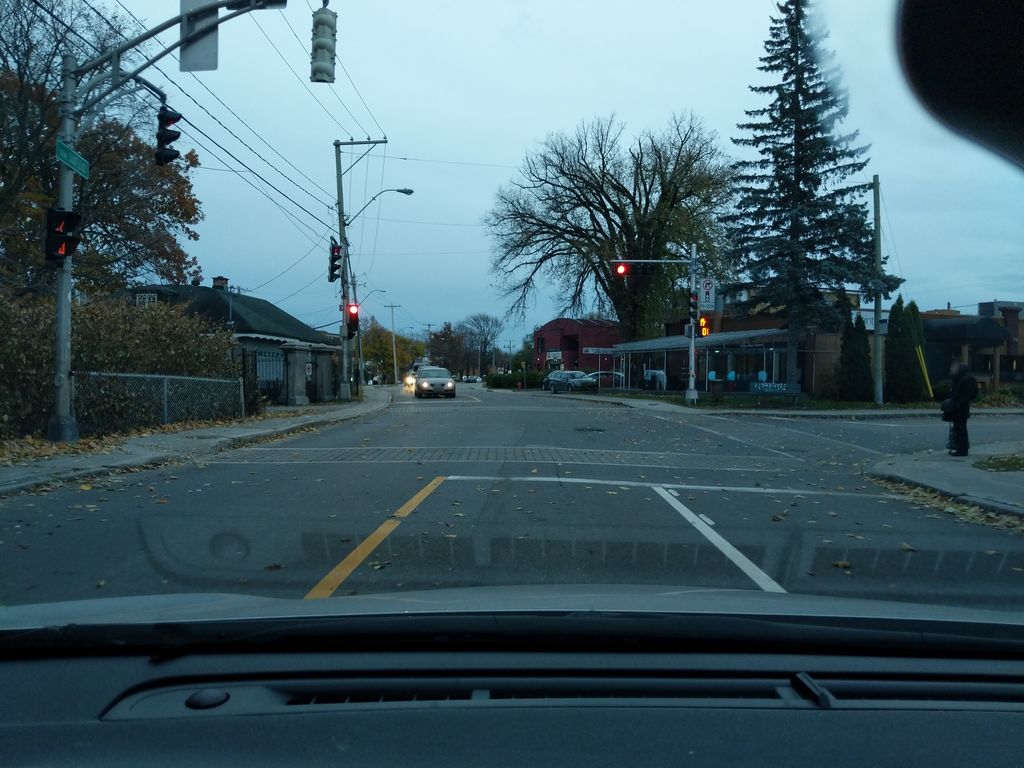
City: quebec_city